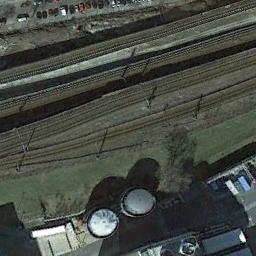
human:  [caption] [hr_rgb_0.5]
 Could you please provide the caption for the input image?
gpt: These railways are between some buildings and a parking lot .

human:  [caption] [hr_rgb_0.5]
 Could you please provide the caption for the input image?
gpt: There are several rows of buildings on one side of the railway .

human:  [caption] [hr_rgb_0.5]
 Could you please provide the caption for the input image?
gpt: There are several buildings of different shapes beside the railway .

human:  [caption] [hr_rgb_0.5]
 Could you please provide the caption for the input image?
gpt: The railway is next to the grass and houses .

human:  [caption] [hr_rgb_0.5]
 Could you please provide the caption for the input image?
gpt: There are some buildings and a green meadow beside the railway .